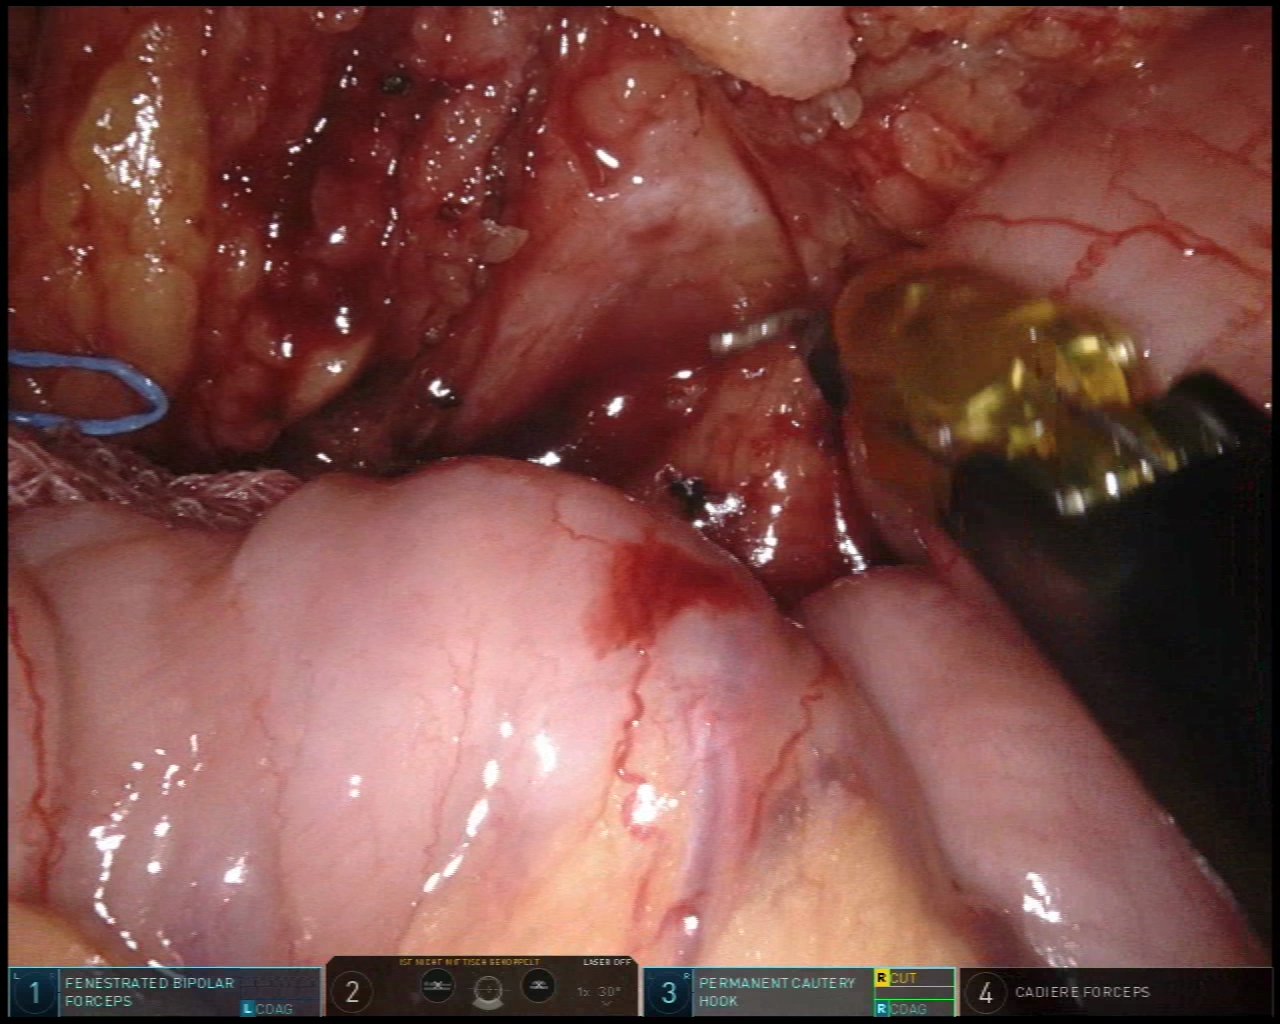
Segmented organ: inferior_mesenteric_artery
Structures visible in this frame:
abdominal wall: no
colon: no
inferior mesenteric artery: yes
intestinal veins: no
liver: no
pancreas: no
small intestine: yes
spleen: no
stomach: no
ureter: no
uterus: no
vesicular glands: no